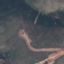
Label: HerbaceousVegetation